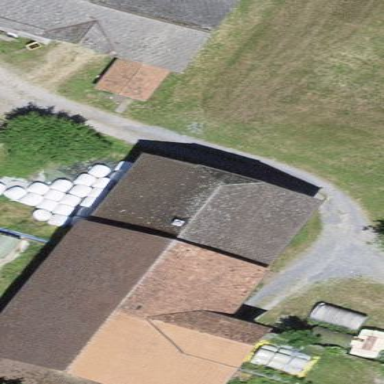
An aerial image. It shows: Farm building.